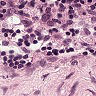
Metastatic tissue present: no